八年级 · 代数
如图, 实数 $a, b, c$ 是数轴上三点 $A, B, C$ 所对应的数。

(1) $a-b$ $0, a+b$ $0, b-c \_\_o($ 用 “<” 或 “>” 或 “=” 号填空 $)$

(2)化简: $\sqrt{a^{2}}+|a-b|+\sqrt[3]{(a+b)^{3}}-|b-c|$
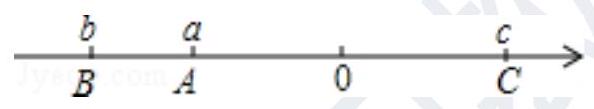
答案: 解: (1) $><<$

$$
\text { (2) } \sqrt{a^{2}}+|a-b|+\sqrt[3]{(a+b)^{3}}-|b-c|
$$

$$
\begin{gathered}
=|a|+|a-b|+|a+b|-|b-c| \\
=a+a+b-a-b+b-c
\end{gathered}
$$

$=a+b-c$.